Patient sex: M
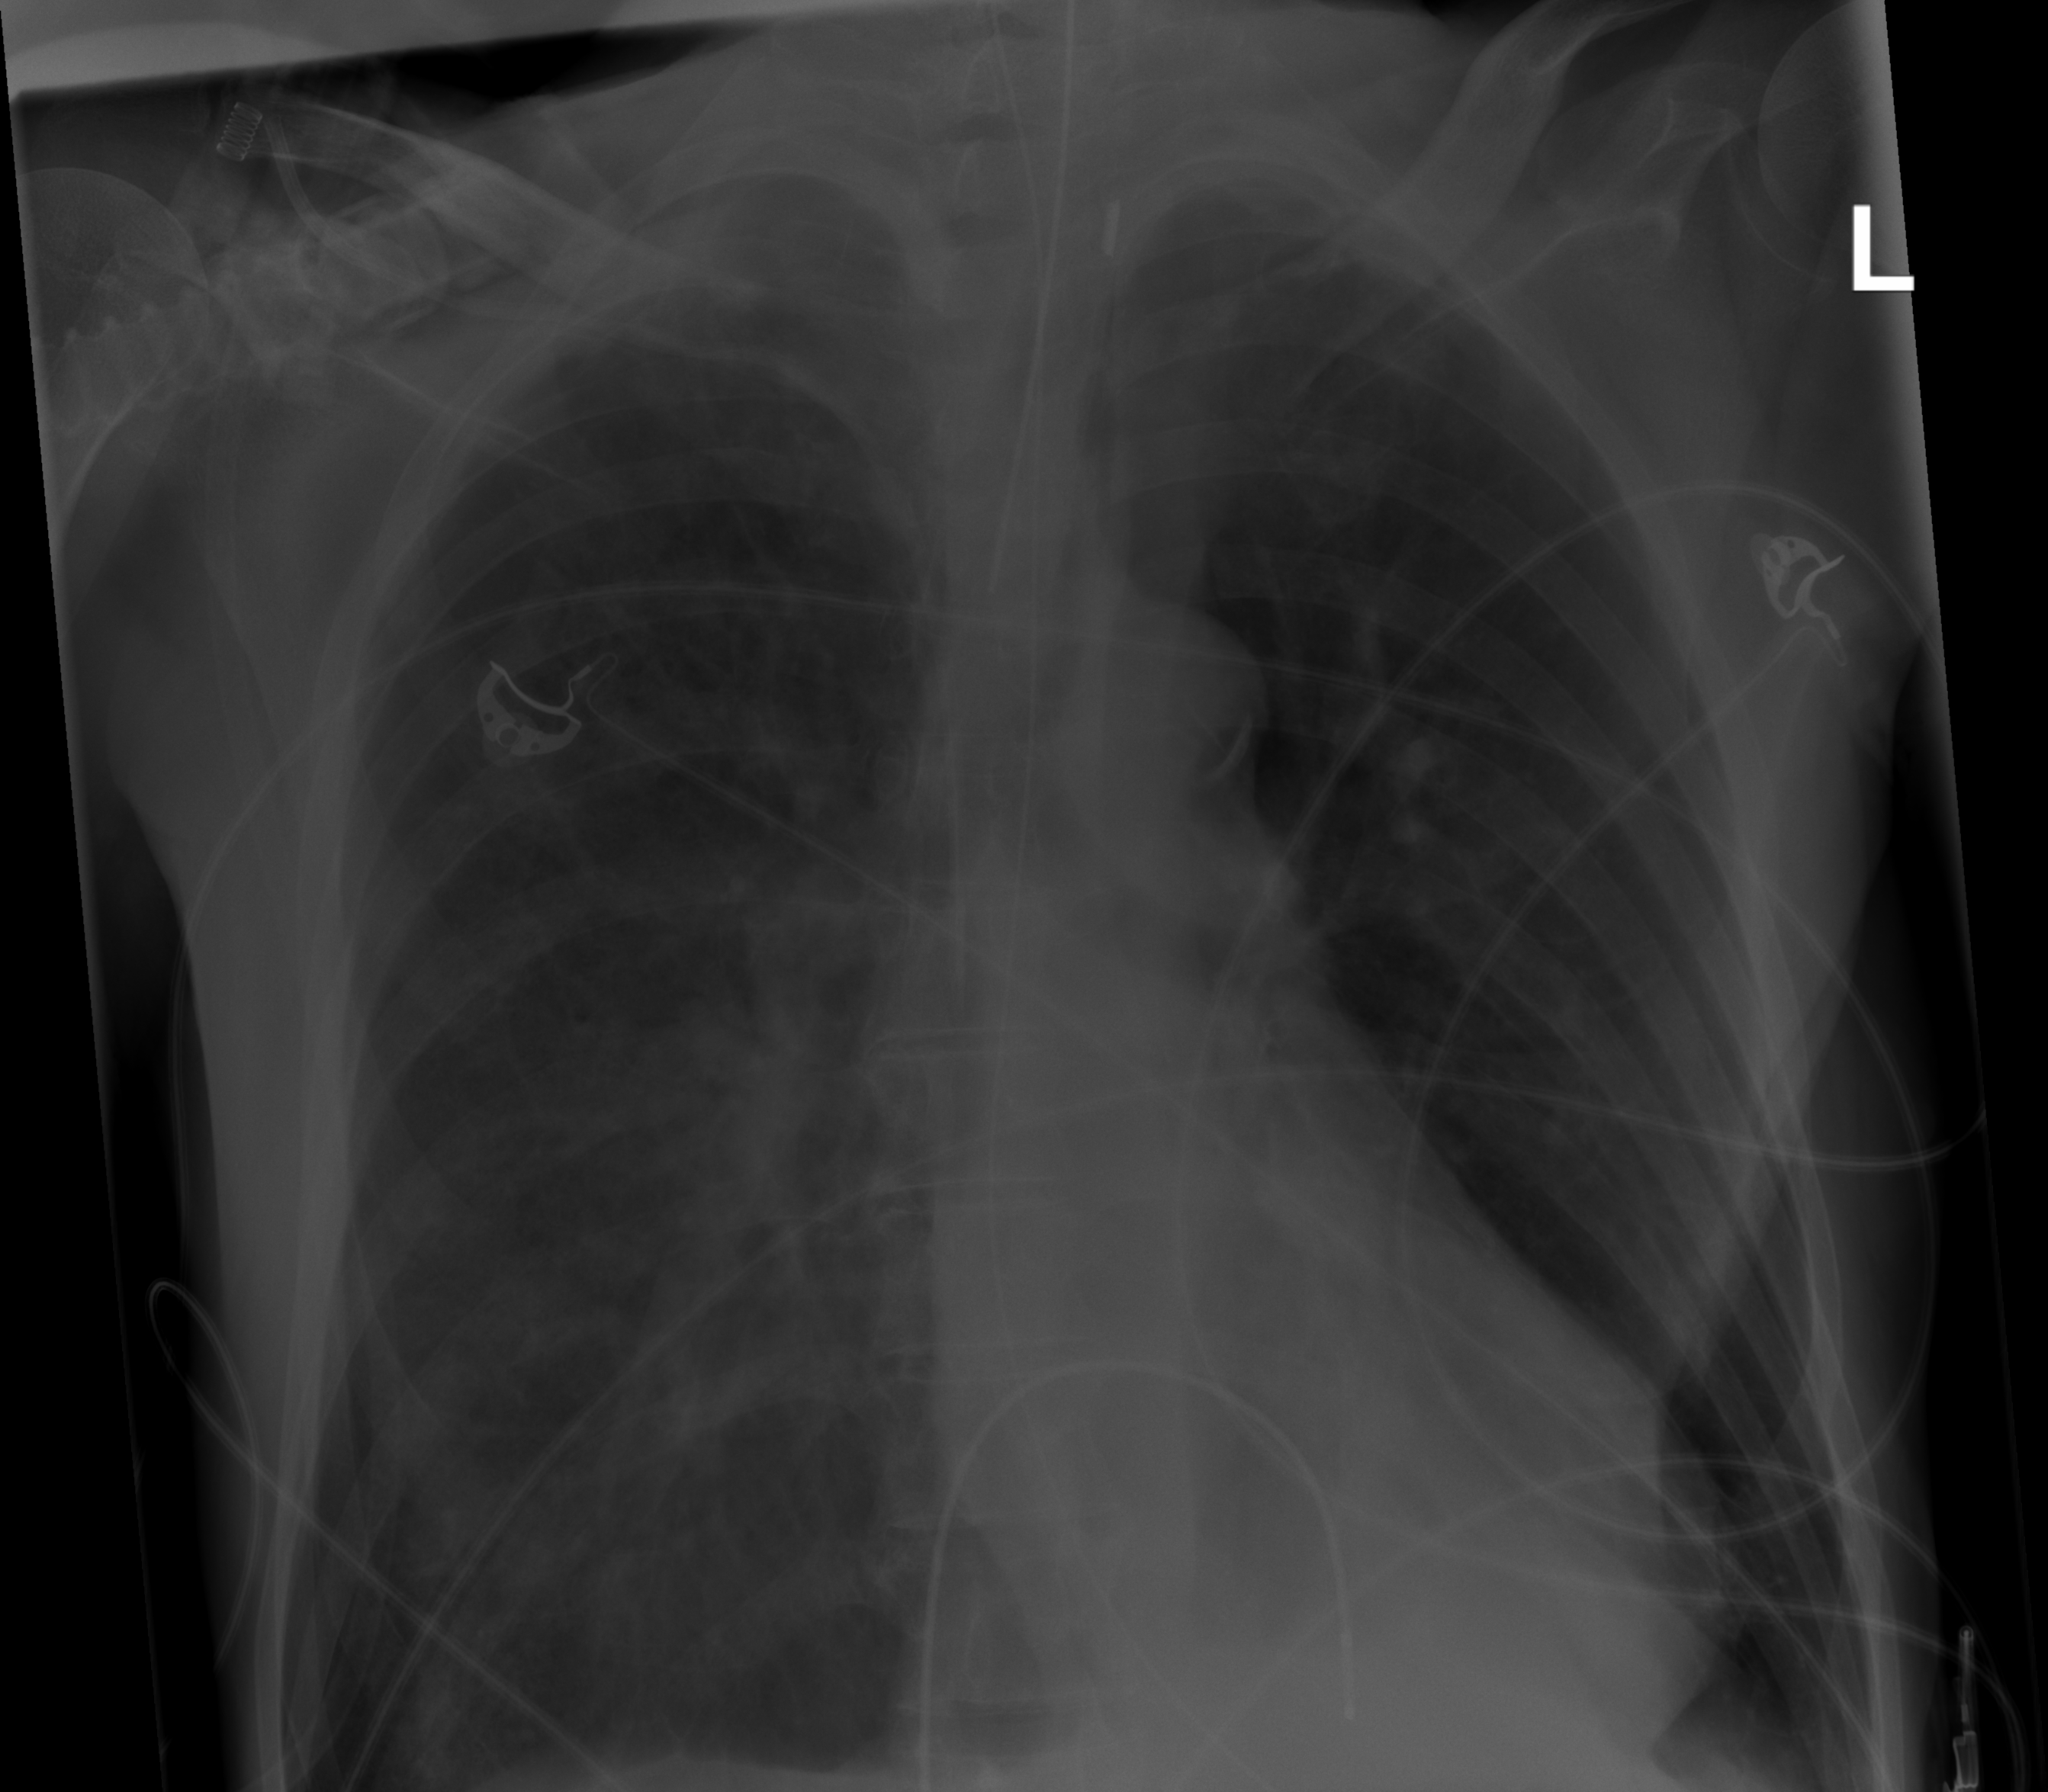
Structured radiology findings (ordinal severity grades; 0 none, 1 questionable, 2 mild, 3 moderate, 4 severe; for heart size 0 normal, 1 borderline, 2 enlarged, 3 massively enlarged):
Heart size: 1
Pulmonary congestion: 0
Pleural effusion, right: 0
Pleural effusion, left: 0
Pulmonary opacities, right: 1
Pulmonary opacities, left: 0
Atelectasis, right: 2
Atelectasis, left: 0